Chest X-ray:
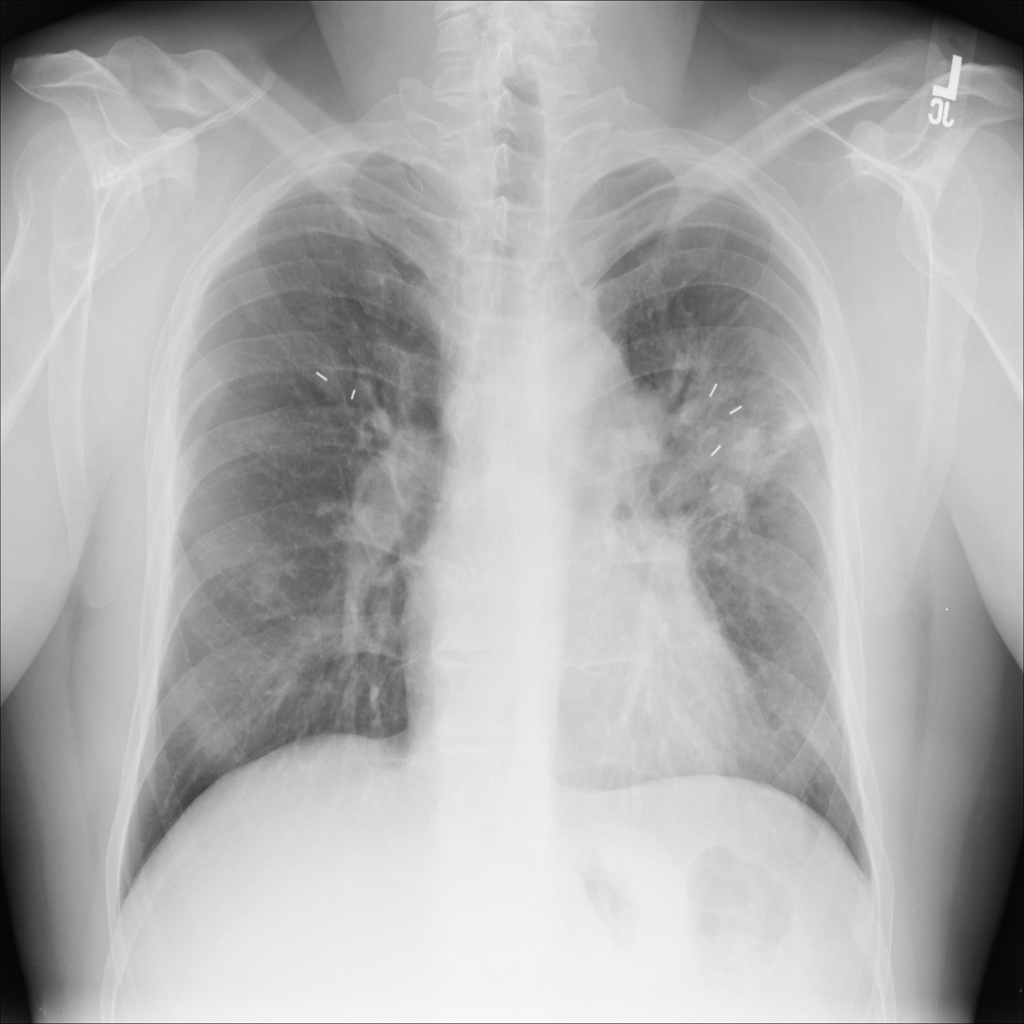
Findings: Fracture, Mass, Nodule
No abnormal finding: no